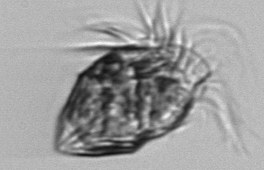
Label: Strombidium_morphotype1